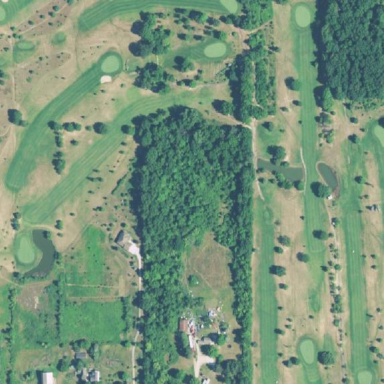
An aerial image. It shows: Golf course surrounded by greenery.